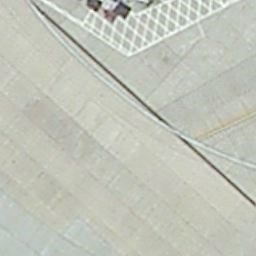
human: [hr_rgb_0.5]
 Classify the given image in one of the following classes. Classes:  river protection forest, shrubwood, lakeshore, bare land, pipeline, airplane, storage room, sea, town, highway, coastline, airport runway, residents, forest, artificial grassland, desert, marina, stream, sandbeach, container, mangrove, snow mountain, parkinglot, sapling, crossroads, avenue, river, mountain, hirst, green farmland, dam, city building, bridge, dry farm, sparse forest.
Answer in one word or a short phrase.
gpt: airport runway